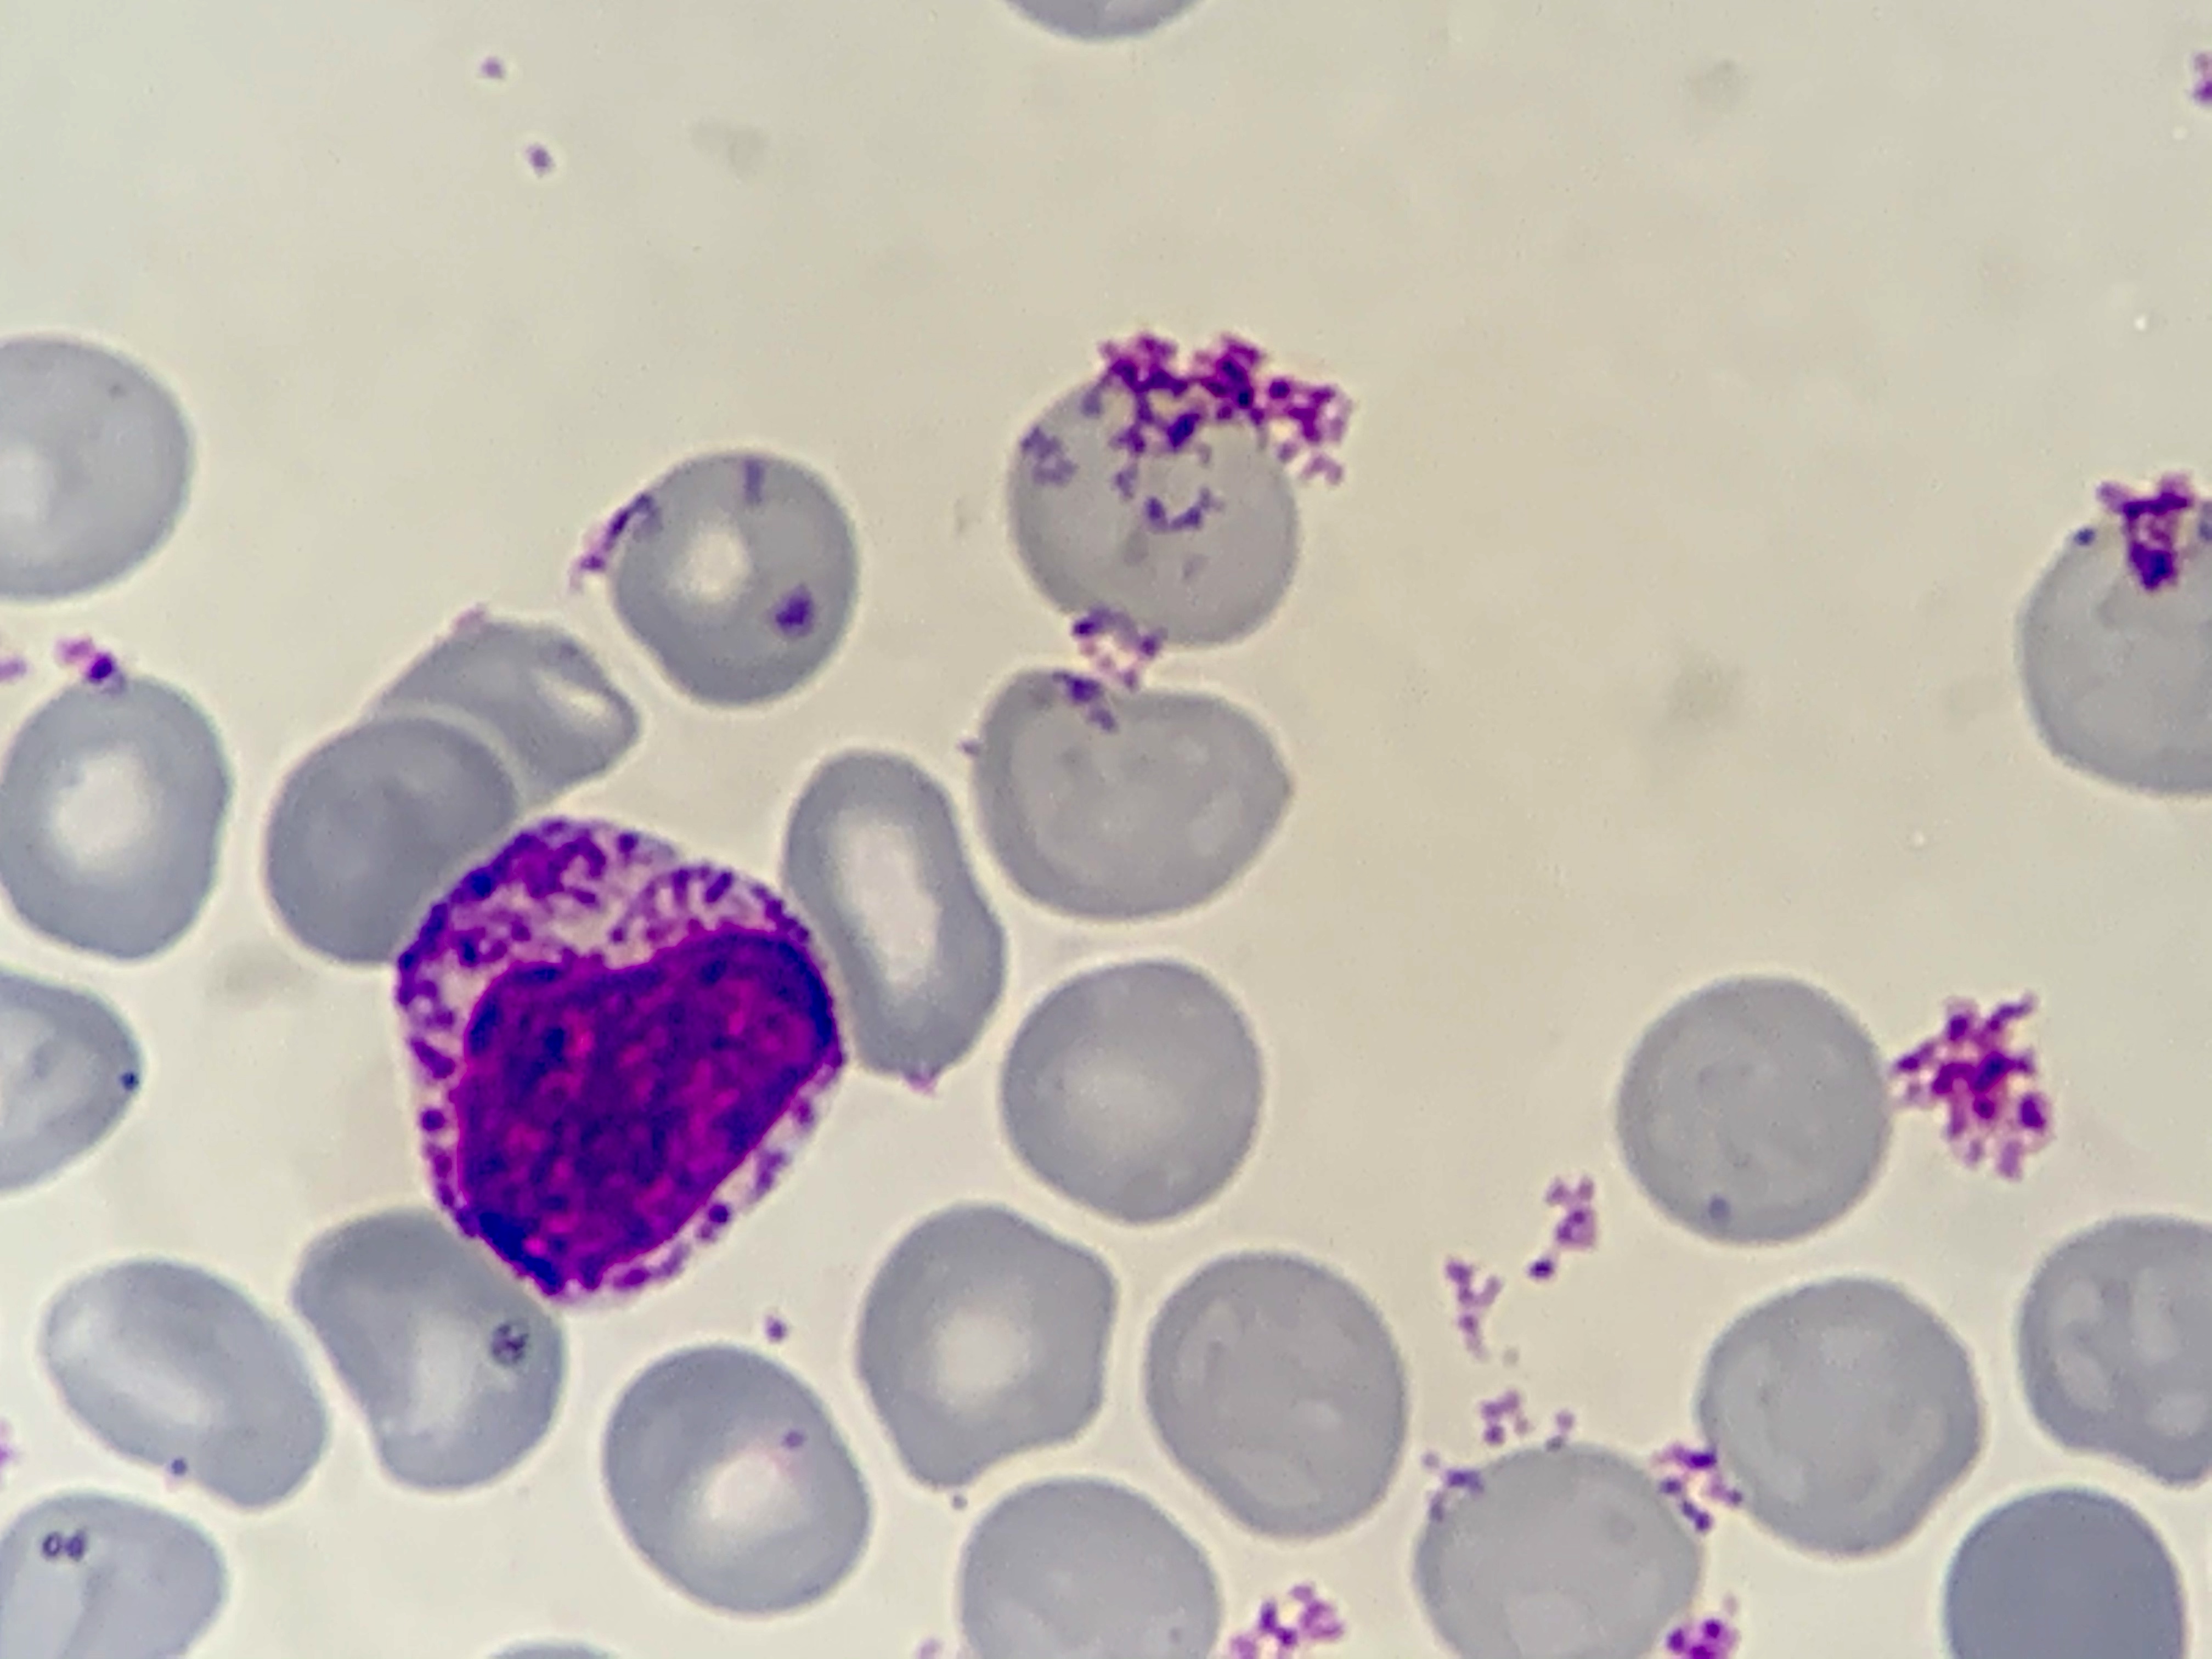
Cell type: METAMYELOCYTES